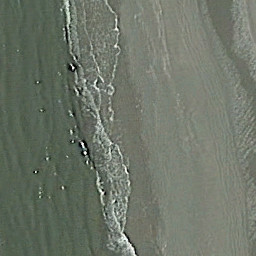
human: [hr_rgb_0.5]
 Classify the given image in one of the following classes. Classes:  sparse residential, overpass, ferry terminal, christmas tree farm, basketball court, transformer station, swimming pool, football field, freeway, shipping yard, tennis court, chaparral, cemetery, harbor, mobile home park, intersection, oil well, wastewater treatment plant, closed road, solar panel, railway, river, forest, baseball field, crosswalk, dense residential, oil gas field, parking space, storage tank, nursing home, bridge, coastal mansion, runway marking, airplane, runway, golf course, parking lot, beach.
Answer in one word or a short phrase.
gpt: beach